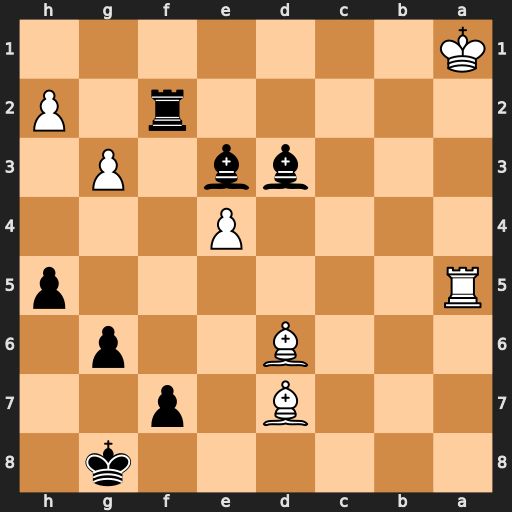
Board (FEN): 6k1/3B1p2/3B2p1/R6p/4P3/3bb1P1/5r1P/K7
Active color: b
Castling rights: -
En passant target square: -
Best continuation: Bd4#